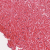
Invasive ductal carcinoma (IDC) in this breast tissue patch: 0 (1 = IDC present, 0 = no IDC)